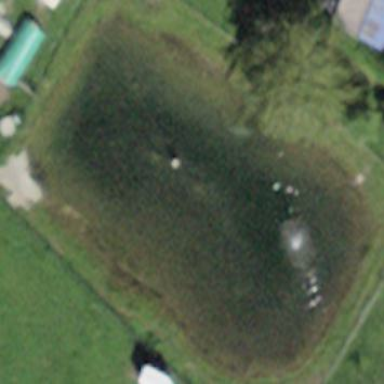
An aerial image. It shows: Peaceful pond surrounded by nature.